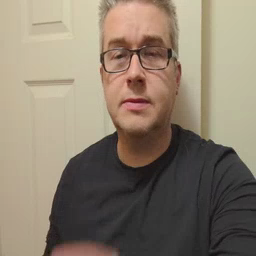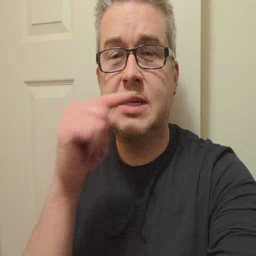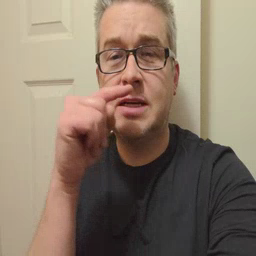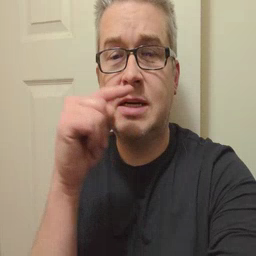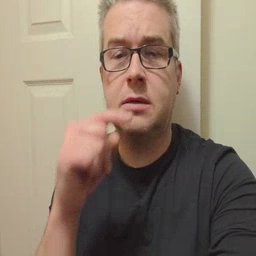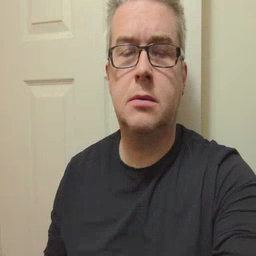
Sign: toothbrush